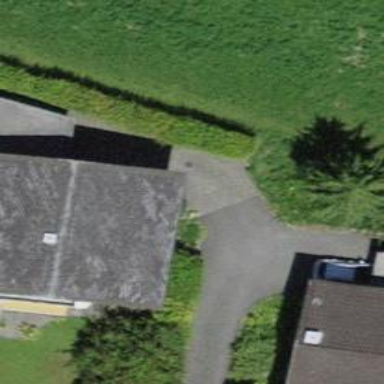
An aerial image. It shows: Gabled roofed house.